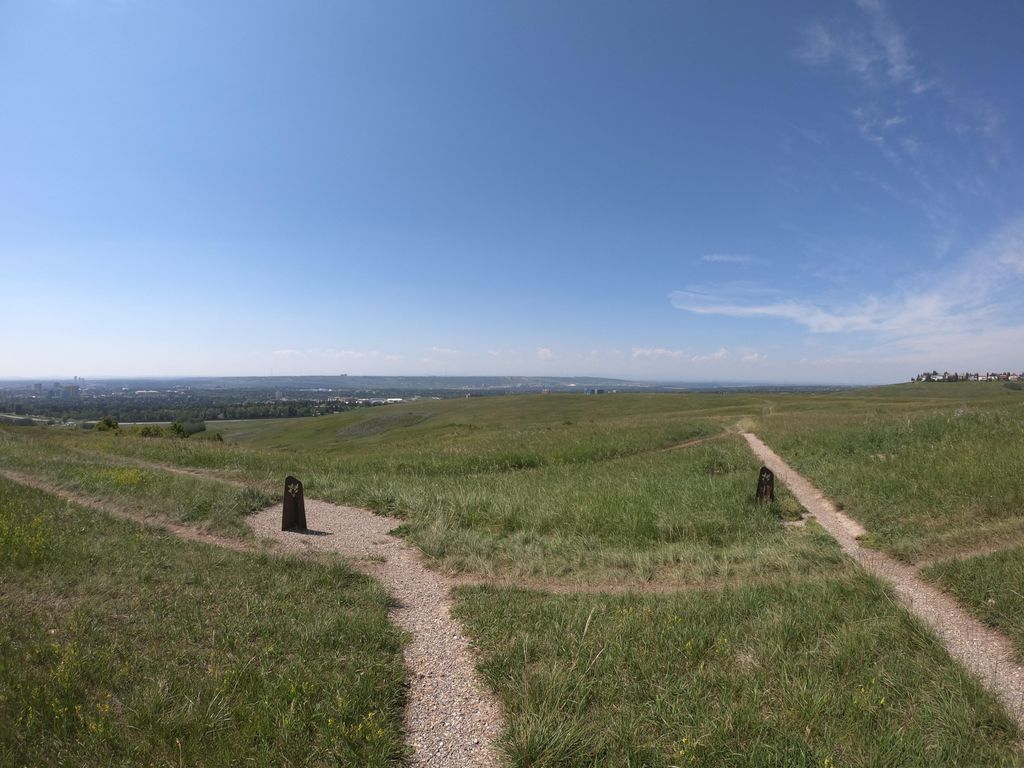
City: calgary